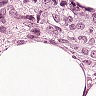
Metastatic tissue present: yes